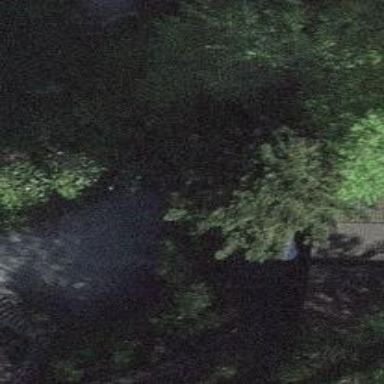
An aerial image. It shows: Garage.